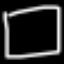
Label: square